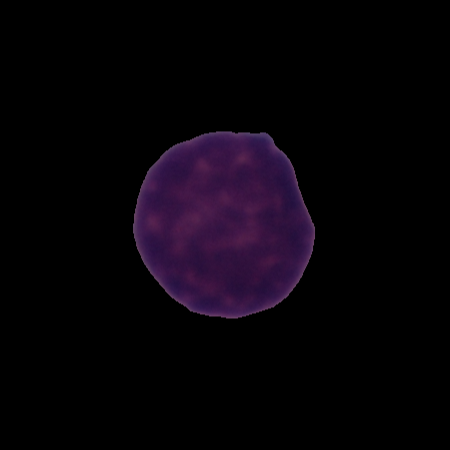
Label: healthy